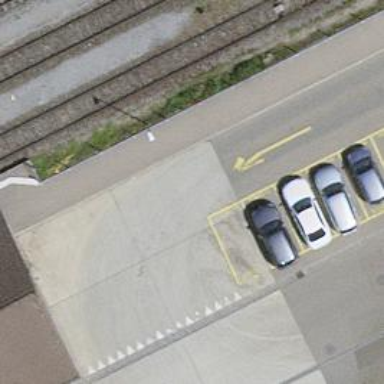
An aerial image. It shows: Road serving as parking aisle.